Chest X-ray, PA view. Patient: 35 years old, sex M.
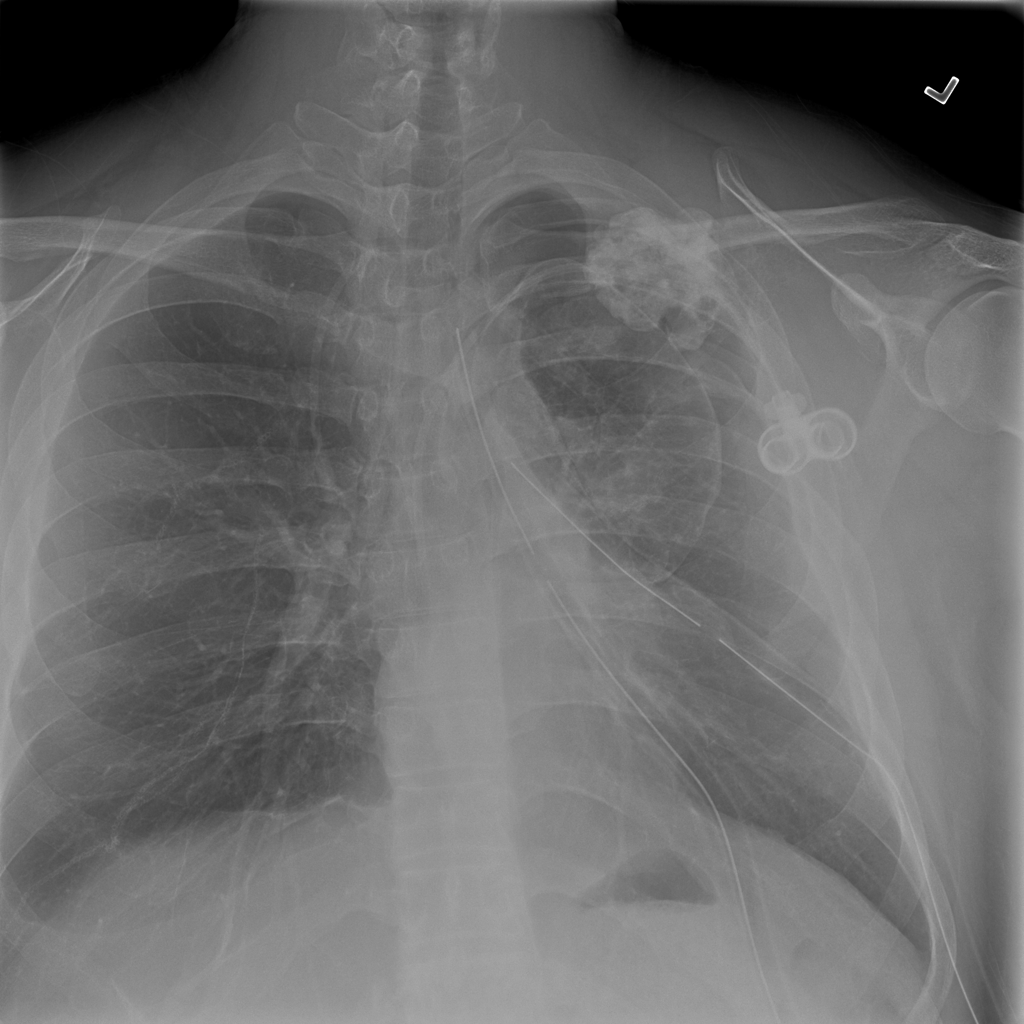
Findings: Mass, Pneumothorax